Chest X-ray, PA view. Patient: 39 years old, sex F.
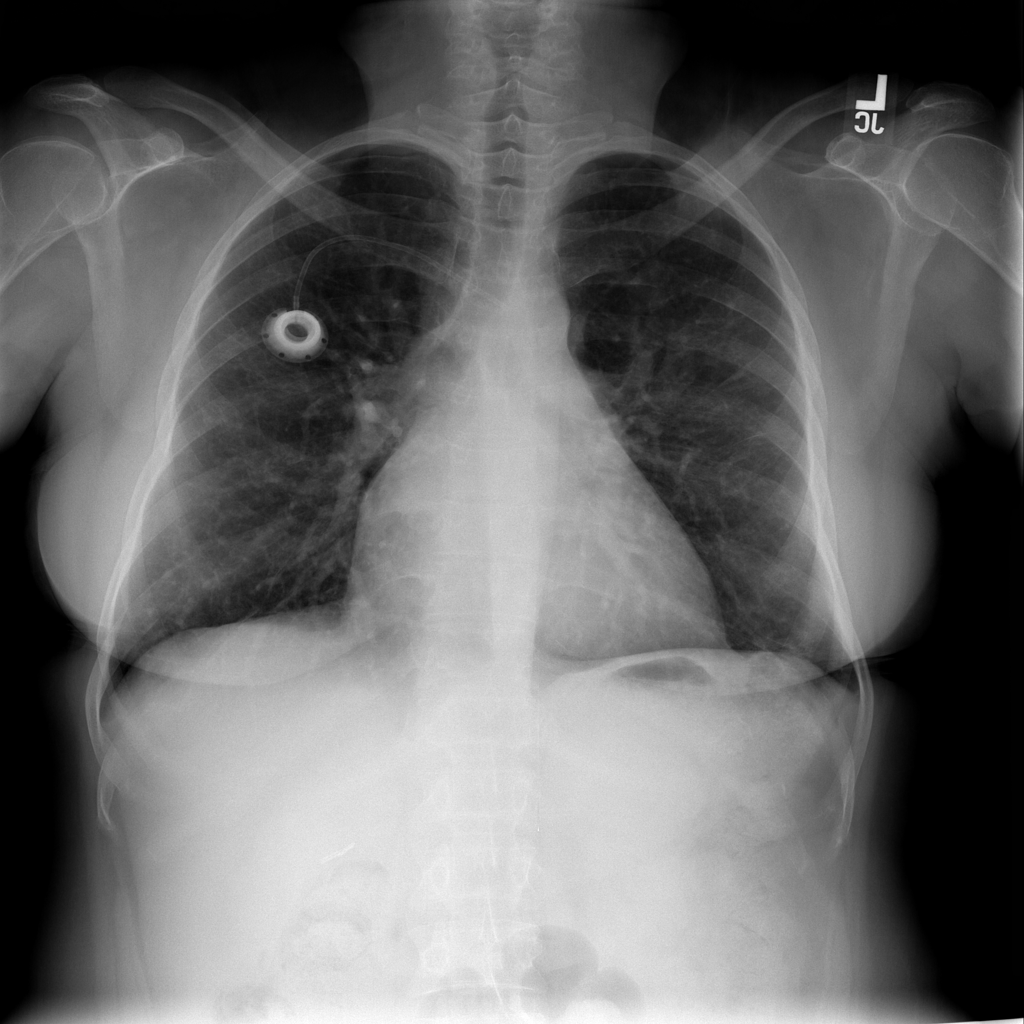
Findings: No Finding